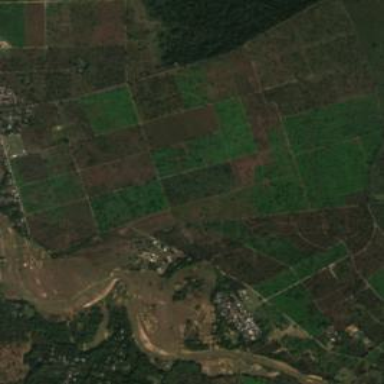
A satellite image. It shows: Orchard consisting of tea plants.